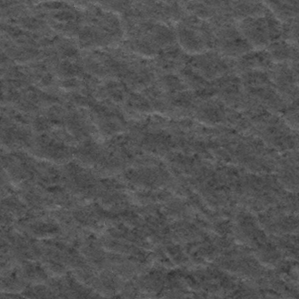
Label: frost